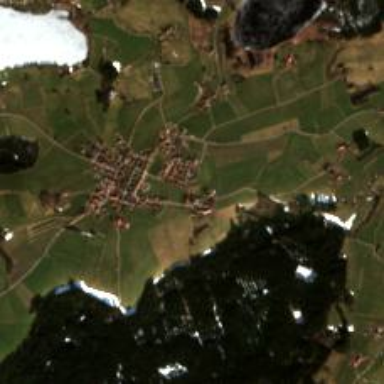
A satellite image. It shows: Small hamlet.